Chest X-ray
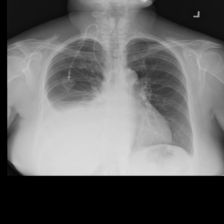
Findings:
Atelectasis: negative
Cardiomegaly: negative
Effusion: positive
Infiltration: negative
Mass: negative
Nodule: negative
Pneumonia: negative
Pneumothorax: negative
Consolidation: negative
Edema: negative
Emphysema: negative
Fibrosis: negative
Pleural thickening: negative
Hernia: negative